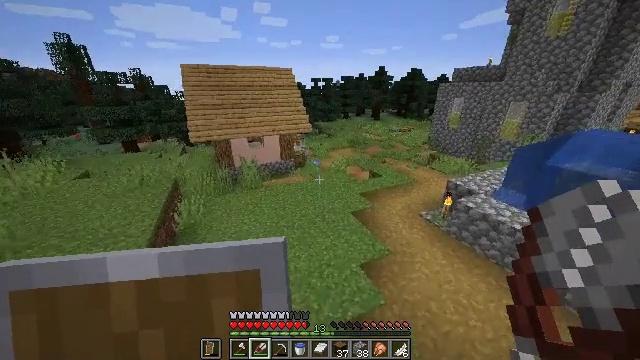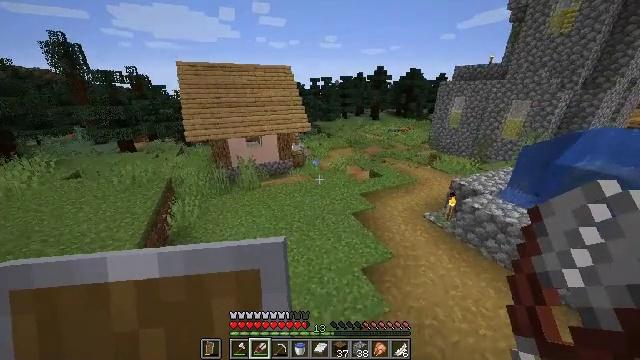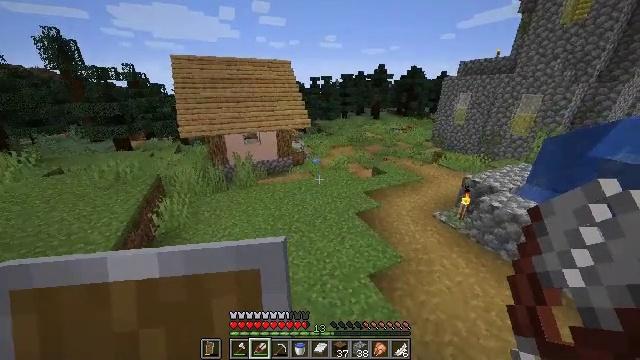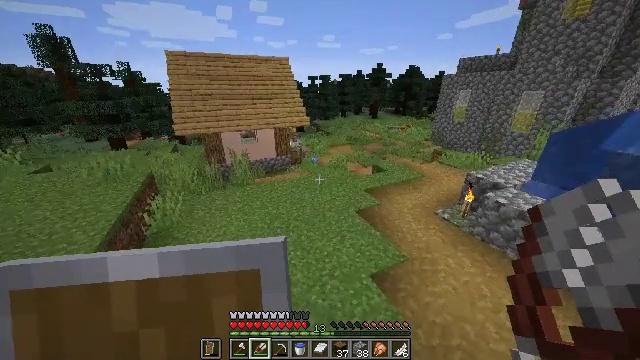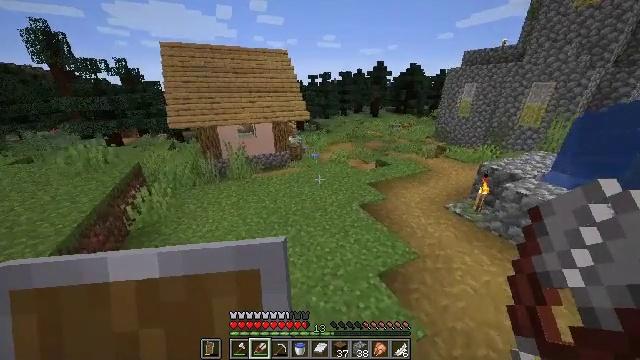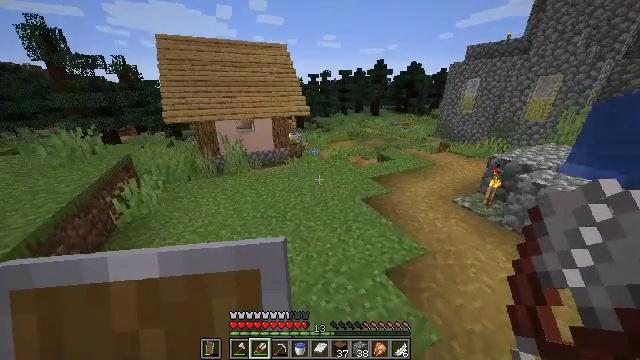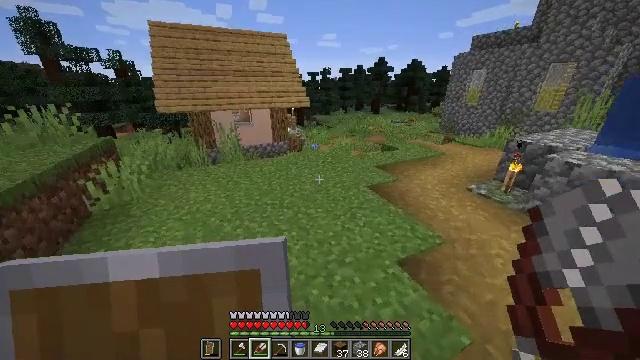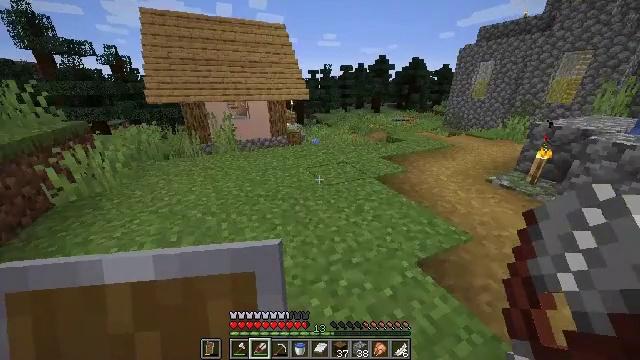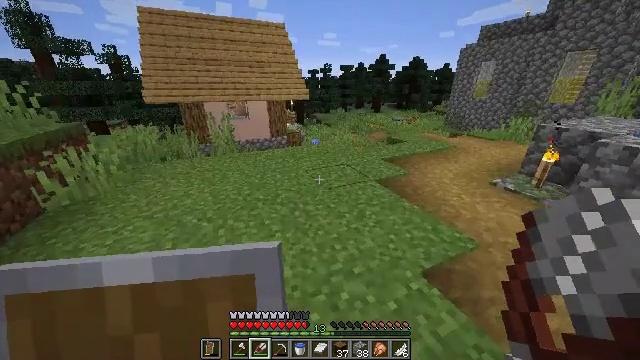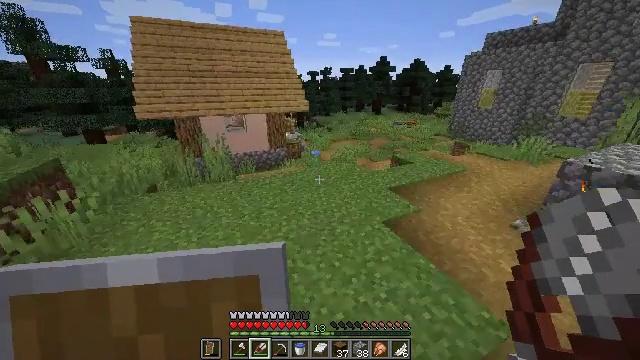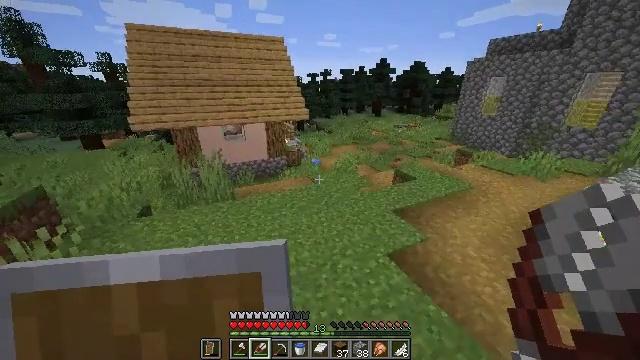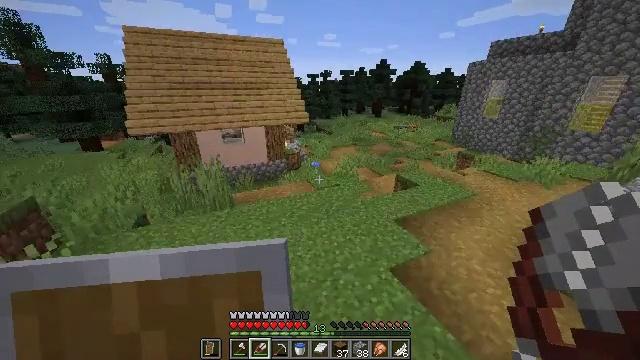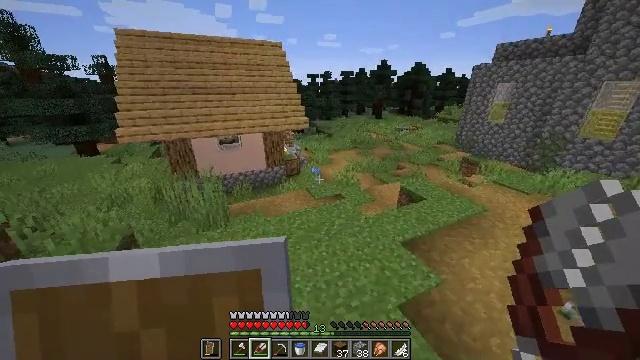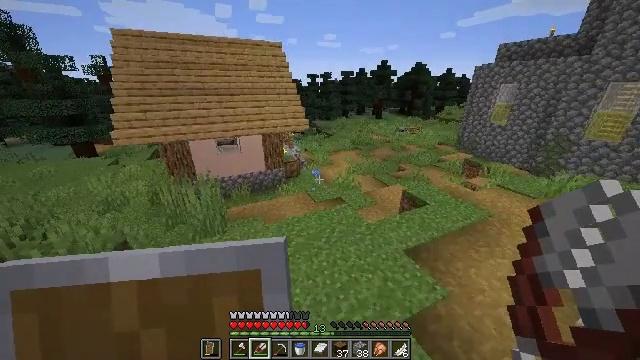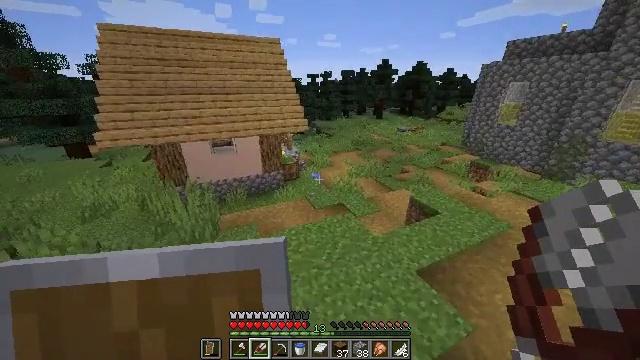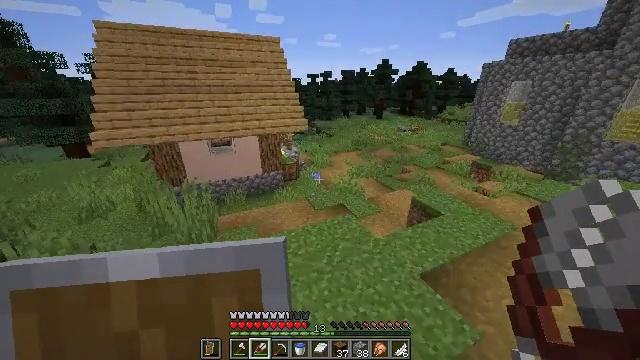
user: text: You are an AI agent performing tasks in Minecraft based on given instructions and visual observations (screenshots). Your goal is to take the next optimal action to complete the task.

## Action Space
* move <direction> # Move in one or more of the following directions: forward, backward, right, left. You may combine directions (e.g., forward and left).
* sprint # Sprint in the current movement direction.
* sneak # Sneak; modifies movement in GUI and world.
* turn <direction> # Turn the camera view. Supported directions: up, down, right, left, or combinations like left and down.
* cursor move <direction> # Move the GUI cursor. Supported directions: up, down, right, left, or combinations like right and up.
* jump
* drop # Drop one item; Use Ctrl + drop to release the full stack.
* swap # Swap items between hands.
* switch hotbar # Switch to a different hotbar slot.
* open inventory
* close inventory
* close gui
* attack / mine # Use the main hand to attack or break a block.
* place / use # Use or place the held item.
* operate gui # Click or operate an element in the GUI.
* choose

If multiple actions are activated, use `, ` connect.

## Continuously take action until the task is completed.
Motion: motion action
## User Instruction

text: Reclaim the stonecutter into your inventory.
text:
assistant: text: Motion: move forward, sprint, jump
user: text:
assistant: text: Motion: move forward, sprint, jump
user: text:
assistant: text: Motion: move forward, sprint, jump
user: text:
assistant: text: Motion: move forward, sprint, jump
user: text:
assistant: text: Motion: move forward, sprint, jump
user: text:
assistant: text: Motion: move forward, sprint, jump
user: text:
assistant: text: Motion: move forward, sprint, jump
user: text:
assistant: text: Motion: move forward, sprint, jump
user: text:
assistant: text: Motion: move forward, sprint, jump
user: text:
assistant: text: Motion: move forward, sprint, jump
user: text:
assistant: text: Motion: move forward, sprint, jump
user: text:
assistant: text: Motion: move forward, sprint, jump
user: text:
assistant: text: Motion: move forward, sprint, jump
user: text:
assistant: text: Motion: move forward, sprint, jump
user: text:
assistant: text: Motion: move forward, sprint, jump
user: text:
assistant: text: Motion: move forward, sprint, turn left, jump
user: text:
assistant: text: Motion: move forward, sprint, turn left and down, jump
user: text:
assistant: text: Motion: move forward, sprint, turn left and down, jump
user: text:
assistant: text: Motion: move forward, sprint, turn left and down, jump
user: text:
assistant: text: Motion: move forward, sprint, jump
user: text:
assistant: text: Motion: move forward, sprint, jump
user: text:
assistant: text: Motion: move forward, sprint, jump
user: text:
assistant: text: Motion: move forward, sprint, jump
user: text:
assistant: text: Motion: move forward, sprint, turn left and up, jump
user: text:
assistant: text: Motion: move forward and move left, sprint, turn left and up
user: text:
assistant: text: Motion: move forward and move left, sprint, turn left and up
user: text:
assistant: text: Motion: move forward and move left, sprint, turn left and up
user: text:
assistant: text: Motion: move forward and move left, sprint, turn left
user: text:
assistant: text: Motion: move forward and move left, sprint
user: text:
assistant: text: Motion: move forward and move left, sprint